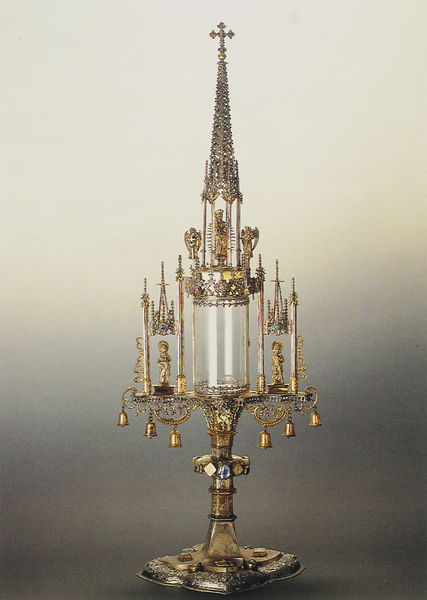
Titel: Turmmonstranz
Institution: Erfurt, Dom St. Marien
Schlagwörter: fuß, glas, grau, lampe, schmuck, silber, spitze, kirche, gold, spitzen, edelsteine, gotik, engel, figuren, kerze, brot, kerzen, metall, foto, gefäß, kreuz, religion, türme, glöckchen, messe, monstranz, maria, glocken, liturgie, fiale, ziborium, oblate